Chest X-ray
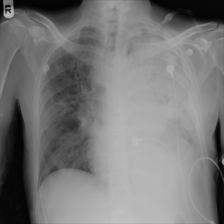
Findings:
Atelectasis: negative
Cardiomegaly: negative
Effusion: negative
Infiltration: negative
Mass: negative
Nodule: negative
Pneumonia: negative
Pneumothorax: negative
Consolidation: positive
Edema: negative
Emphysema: negative
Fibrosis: negative
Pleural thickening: negative
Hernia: negative